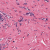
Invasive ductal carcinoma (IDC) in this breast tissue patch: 0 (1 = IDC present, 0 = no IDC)